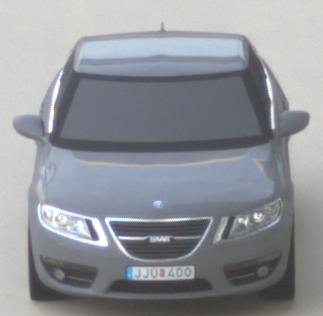
Make: Saab
Model: 5-Sep
Detailed model: 9-5 1.6T
Model produced from: 2010/06
Model produced until: 2011/12
Doors: 4
Color: gray
Road condition: dry road
Daytime: sunrise or sunset
Contrast: medium contrast